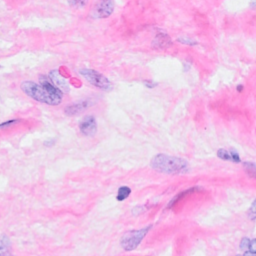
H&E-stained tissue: Breast